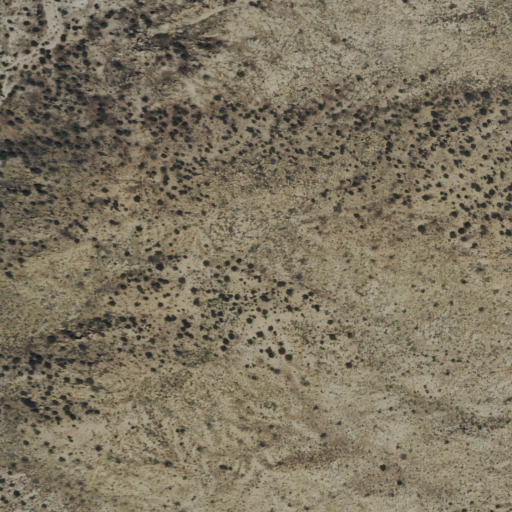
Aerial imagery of mountain in California named North Park Peak containing only shrub